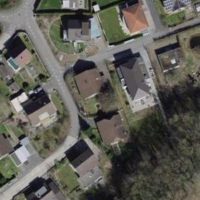
EUNIS habitat code: 54
Species observed at this site:
Episyrphus balteatus
Ectophasia crassipennis
Megachile willughbiella
Eupeodes luniger
Ceratina cyanea
Eurydema ornata
Eupeodes latifasciatus
Xylota sylvarum
Dasysyrphus albostriatus
Tephritis formosa
Eristalinus aeneus
Colletes hederae
Helophilus pendulus
Xylota segnis
Eristalis pertinax